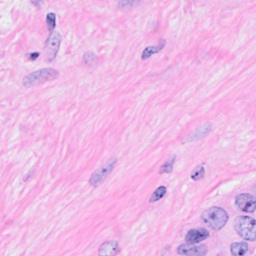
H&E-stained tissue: Breast